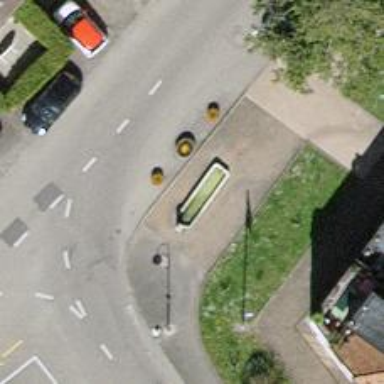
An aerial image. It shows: Fountain.